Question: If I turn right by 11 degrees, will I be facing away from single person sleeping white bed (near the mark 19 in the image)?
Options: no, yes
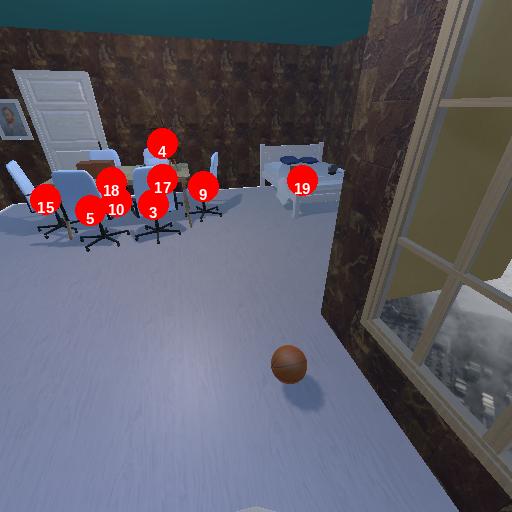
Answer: no